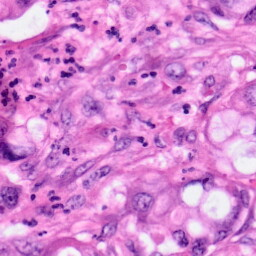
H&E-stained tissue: Pancreatic